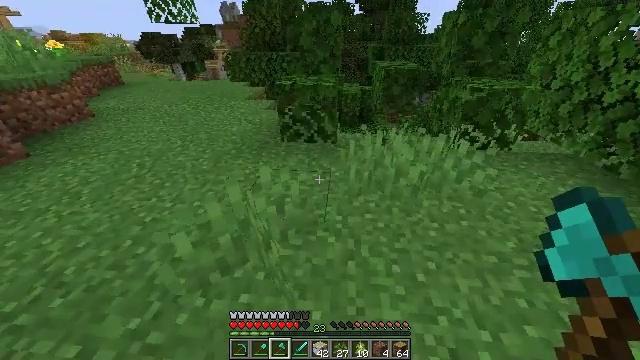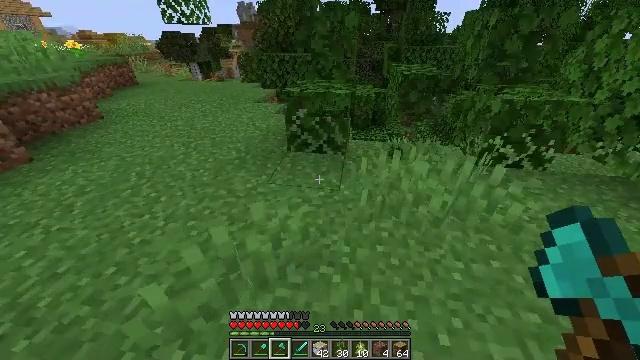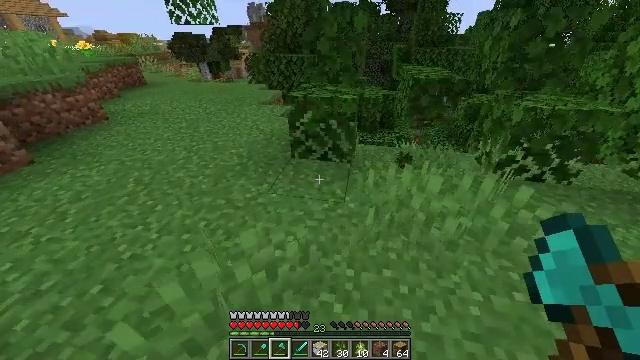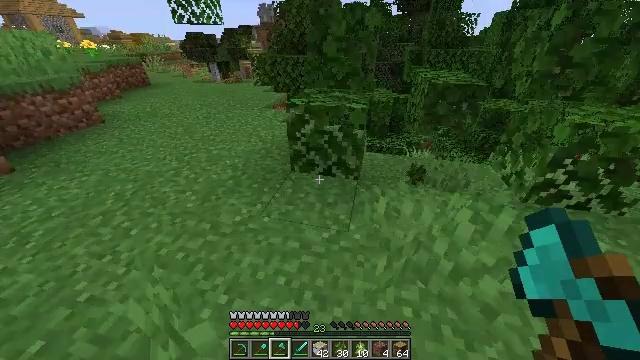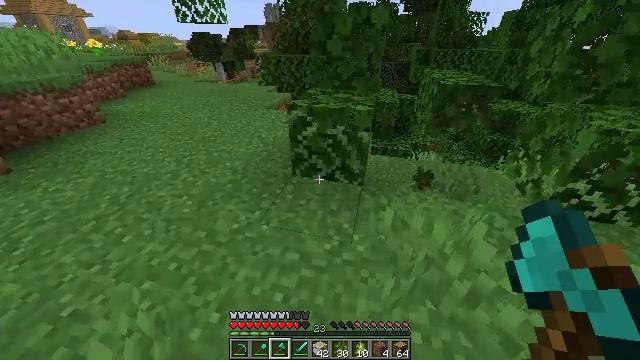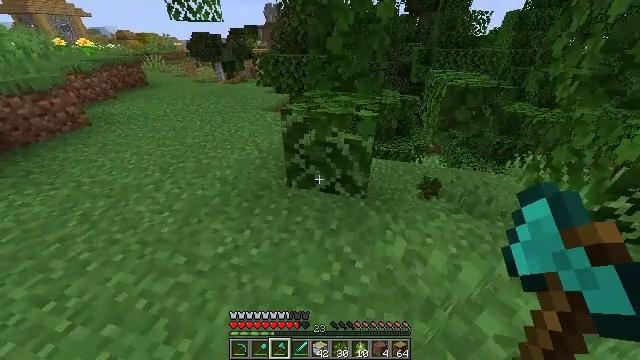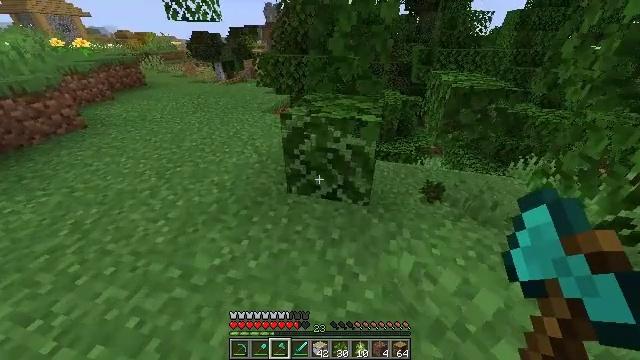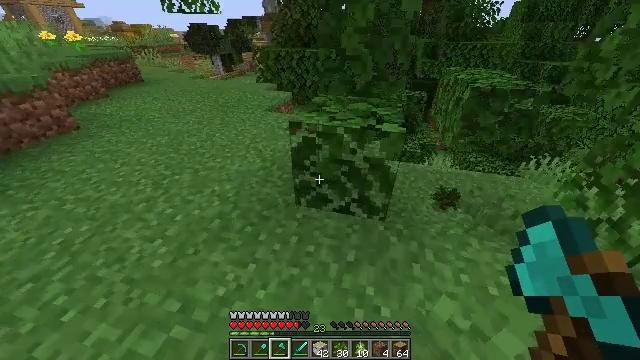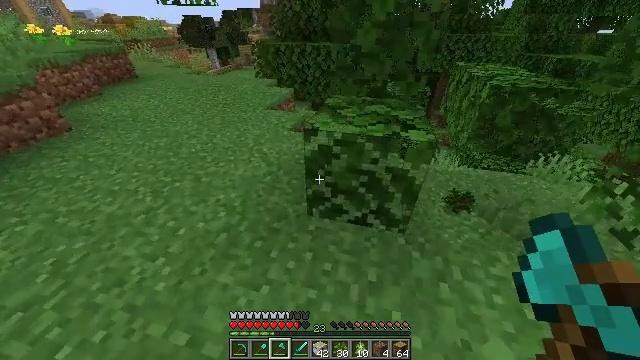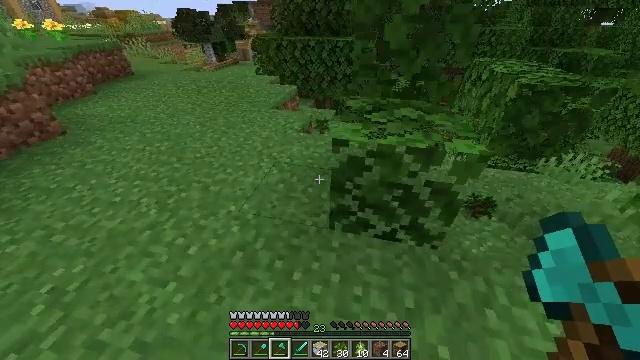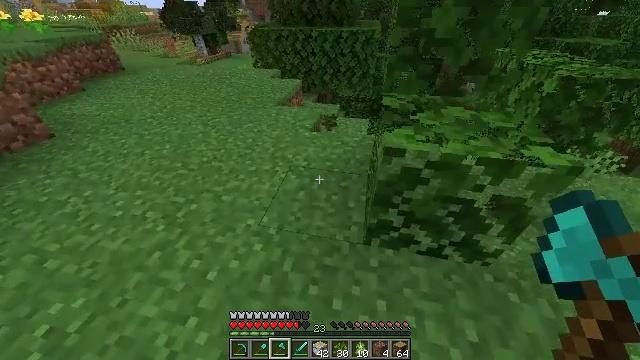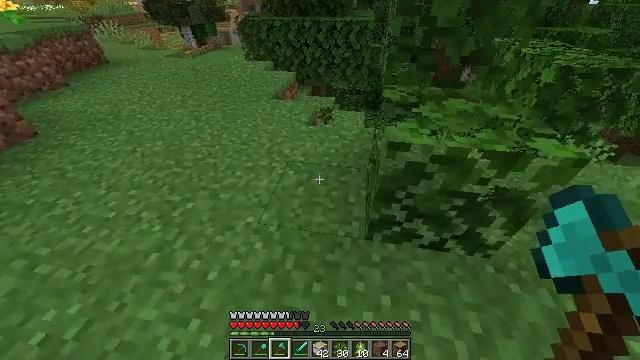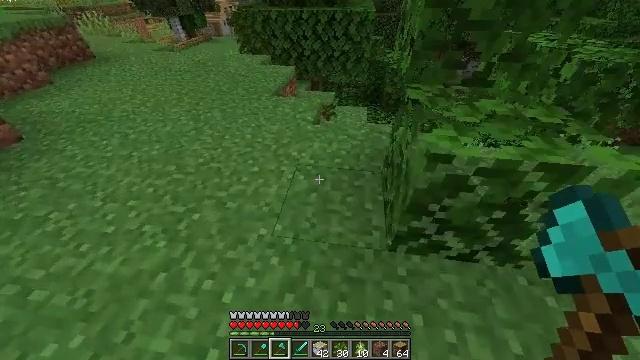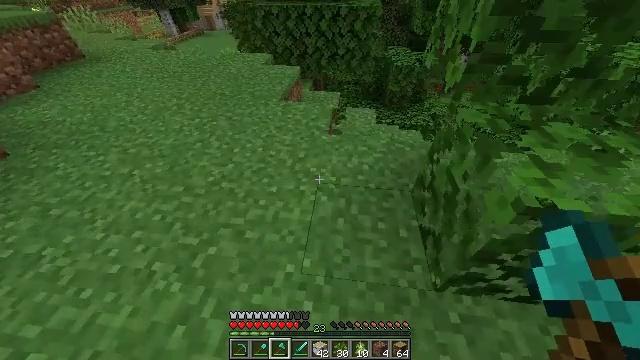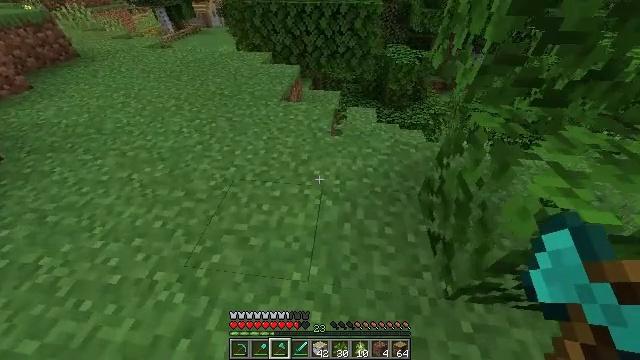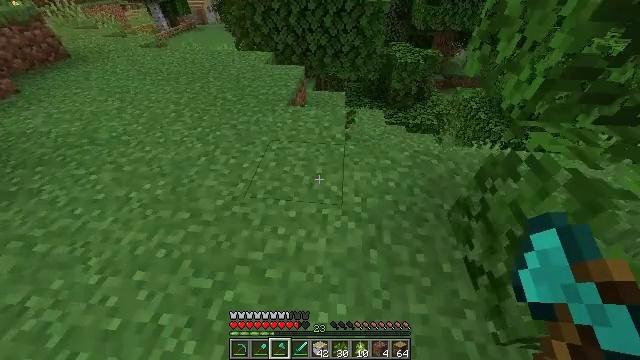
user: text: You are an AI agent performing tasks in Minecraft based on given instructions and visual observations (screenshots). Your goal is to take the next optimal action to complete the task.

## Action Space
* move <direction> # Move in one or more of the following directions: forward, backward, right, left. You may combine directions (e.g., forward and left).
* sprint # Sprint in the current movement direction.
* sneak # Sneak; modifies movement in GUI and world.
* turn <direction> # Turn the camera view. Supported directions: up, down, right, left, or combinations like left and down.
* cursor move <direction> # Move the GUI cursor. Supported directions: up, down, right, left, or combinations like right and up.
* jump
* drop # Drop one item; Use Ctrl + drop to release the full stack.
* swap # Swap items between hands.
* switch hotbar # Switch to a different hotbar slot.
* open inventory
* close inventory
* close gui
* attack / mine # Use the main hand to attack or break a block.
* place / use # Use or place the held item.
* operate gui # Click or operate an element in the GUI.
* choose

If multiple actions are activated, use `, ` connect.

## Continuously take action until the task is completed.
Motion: motion action
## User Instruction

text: Make pumpkin seeds from a pumpkin using the crafting menu.
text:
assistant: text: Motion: move forward, sprint, turn left
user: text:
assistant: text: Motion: move forward, sprint, turn left
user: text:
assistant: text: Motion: move forward, sprint, turn left
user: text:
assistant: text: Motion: move forward, sprint, turn left
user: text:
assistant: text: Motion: move forward, sprint
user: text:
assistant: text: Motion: move forward and move left, sprint
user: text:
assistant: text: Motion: move forward and move left, sprint, turn down
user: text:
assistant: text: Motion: move forward and move left, sprint, turn down
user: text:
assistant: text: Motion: move forward and move left, sprint, turn down
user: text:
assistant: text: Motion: move forward and move left, sprint, turn right and down
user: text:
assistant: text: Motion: move forward and move left, sprint, turn right and down
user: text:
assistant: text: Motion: move forward and move left, sprint, turn right and down
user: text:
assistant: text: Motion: move forward and move left, sprint, turn right and down
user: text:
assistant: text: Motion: move forward and move left, sprint
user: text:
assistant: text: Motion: move forward, sprint
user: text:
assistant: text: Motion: move forward, sprint, turn right and down
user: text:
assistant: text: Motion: move forward, sprint, turn right and down
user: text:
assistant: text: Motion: move forward, sprint, turn right and down
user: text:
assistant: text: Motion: move forward, sprint, turn right and down
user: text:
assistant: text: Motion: move forward, sprint, turn right
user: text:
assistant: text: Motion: move forward and move left, sprint, turn right
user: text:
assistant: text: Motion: move forward and move left, sprint, turn right
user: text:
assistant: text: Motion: move forward and move left, sprint, turn right
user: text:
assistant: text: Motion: move forward and move left, sprint, turn right and up
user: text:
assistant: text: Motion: move forward and move left, sprint, turn right and up
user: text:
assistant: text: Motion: move forward, sprint, turn right and up
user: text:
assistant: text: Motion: move forward, sprint, turn right and up
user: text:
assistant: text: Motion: move forward, sprint, turn right
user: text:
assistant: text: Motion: move forward, sprint, turn right
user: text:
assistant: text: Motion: move forward, sprint, turn right